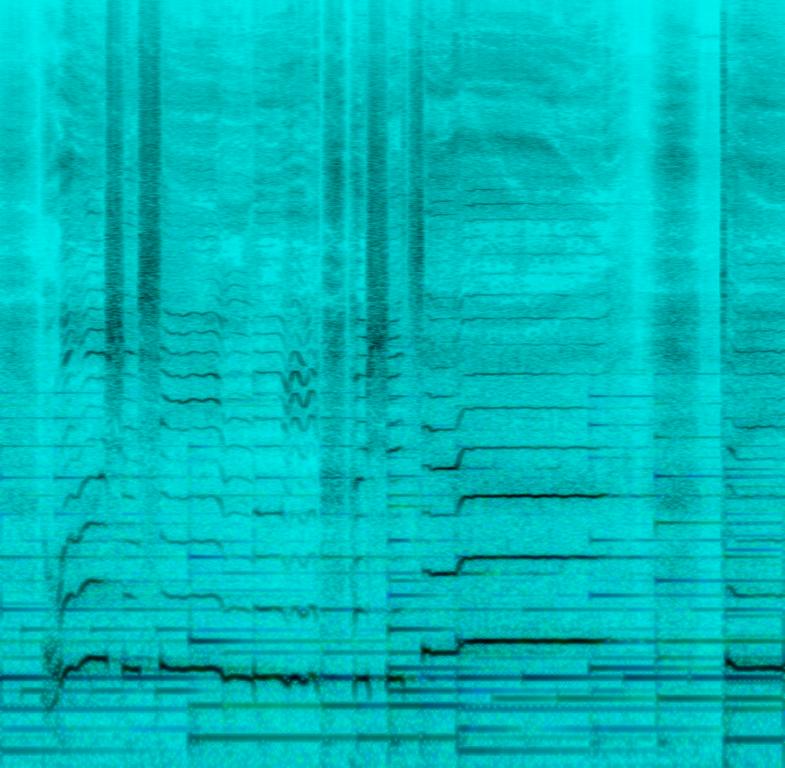
A female vocalist sings this melancholic melody in a foreign language.The tempo is slow with a romantic piano accompaniment. The song is soft, mellow, poignant, emotional,sentimental, romantic, melancholic , sad, lonely,and wistful. This song is a Pop/ Love song.